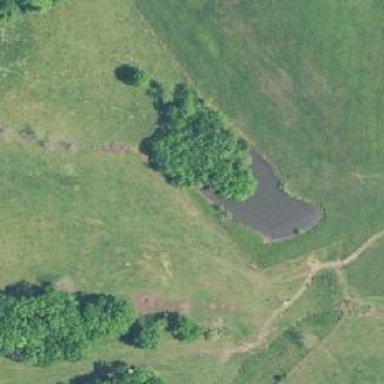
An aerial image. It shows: Serene pond surrounded by nature.